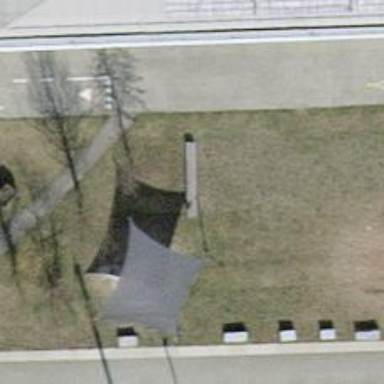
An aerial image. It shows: Brown bench in the vicinity.